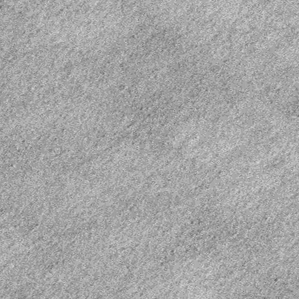
Label: frost